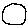
Label: circle